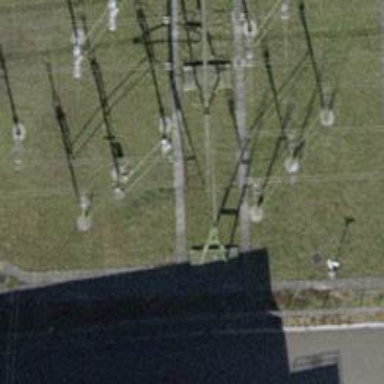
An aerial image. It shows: Insulator used in power systems.